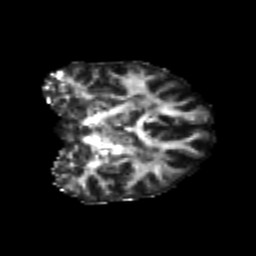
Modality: FA
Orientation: coronal
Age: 26
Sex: female
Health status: healthy
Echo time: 0.074 s